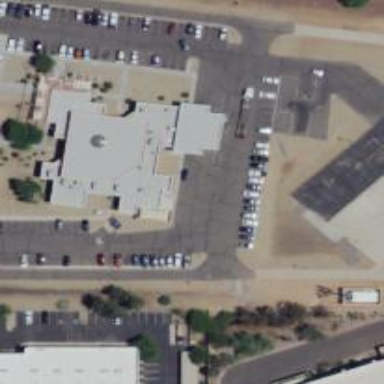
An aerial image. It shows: Government office building related to transportation.